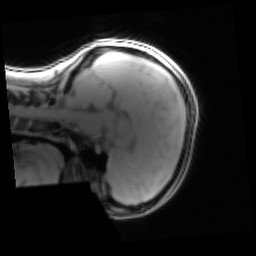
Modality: PDw
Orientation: sagittal
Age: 26
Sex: female
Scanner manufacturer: siemens
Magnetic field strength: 3 T
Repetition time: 0.25 s
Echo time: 0.00103 s